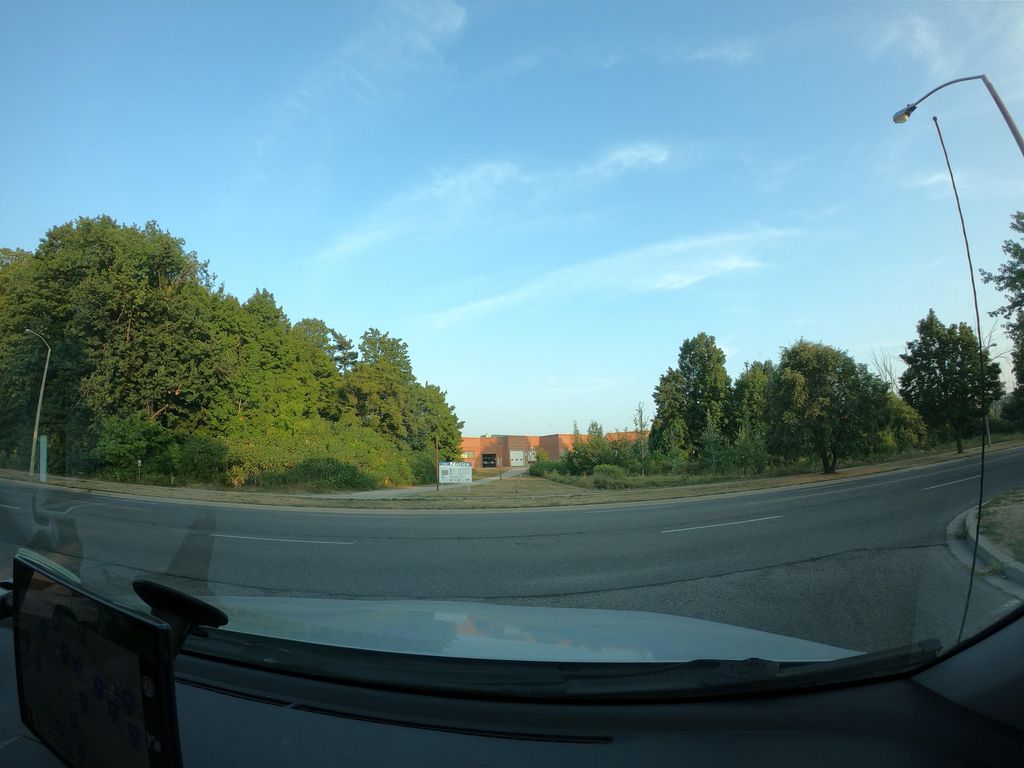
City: toronto